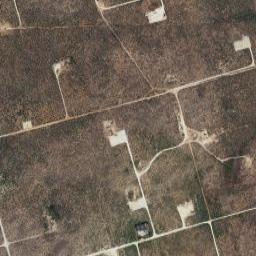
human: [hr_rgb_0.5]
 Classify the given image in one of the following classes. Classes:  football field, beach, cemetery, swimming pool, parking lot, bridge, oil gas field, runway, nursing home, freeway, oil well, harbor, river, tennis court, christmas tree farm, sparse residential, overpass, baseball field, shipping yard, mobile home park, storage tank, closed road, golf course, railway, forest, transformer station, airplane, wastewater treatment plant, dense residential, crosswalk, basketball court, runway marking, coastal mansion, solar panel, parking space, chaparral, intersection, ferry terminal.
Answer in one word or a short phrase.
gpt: oil gas field